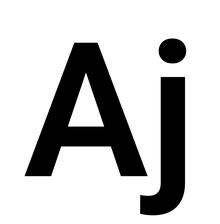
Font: Roboto_SemiBold